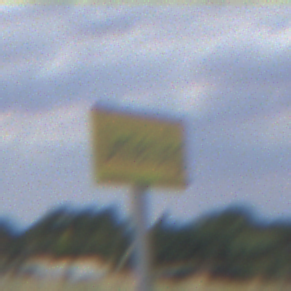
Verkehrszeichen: Umleitungsankuendigung
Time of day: Midday
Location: Outdoor (Nature)
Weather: PartlyCloudy
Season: NotSpecified
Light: Natural